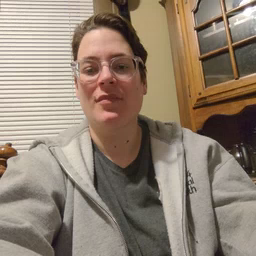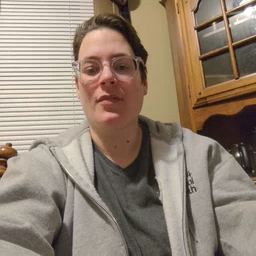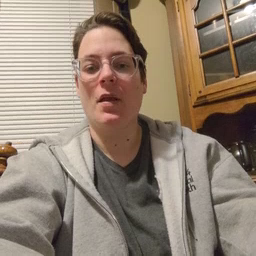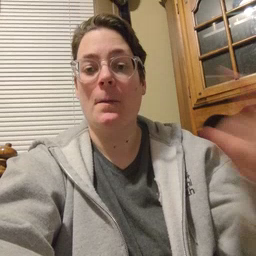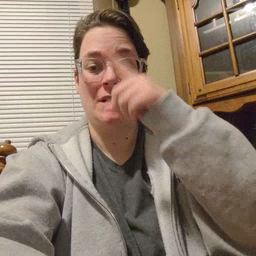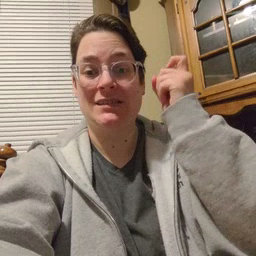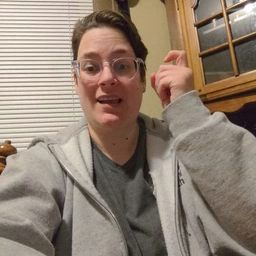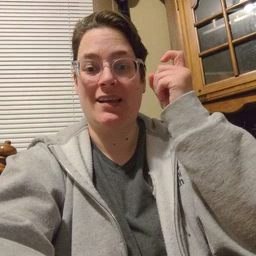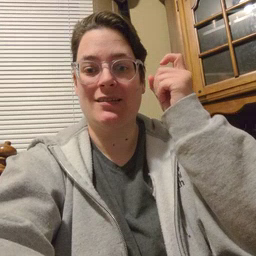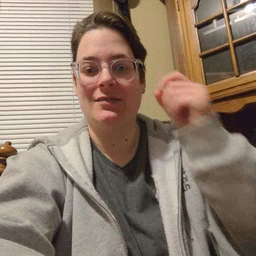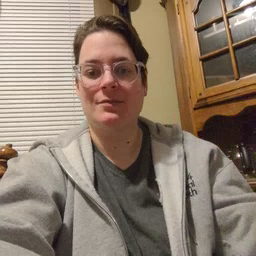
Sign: because